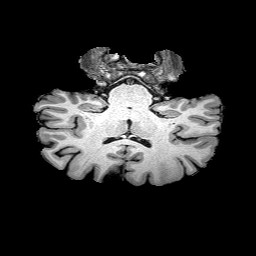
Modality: T1w
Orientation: sagittal
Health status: healthy